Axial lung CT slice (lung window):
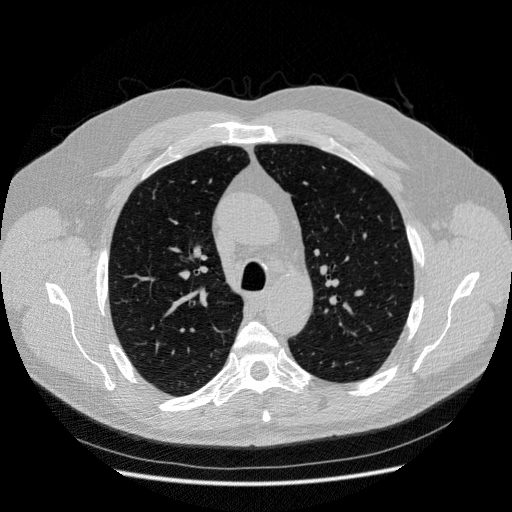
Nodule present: no